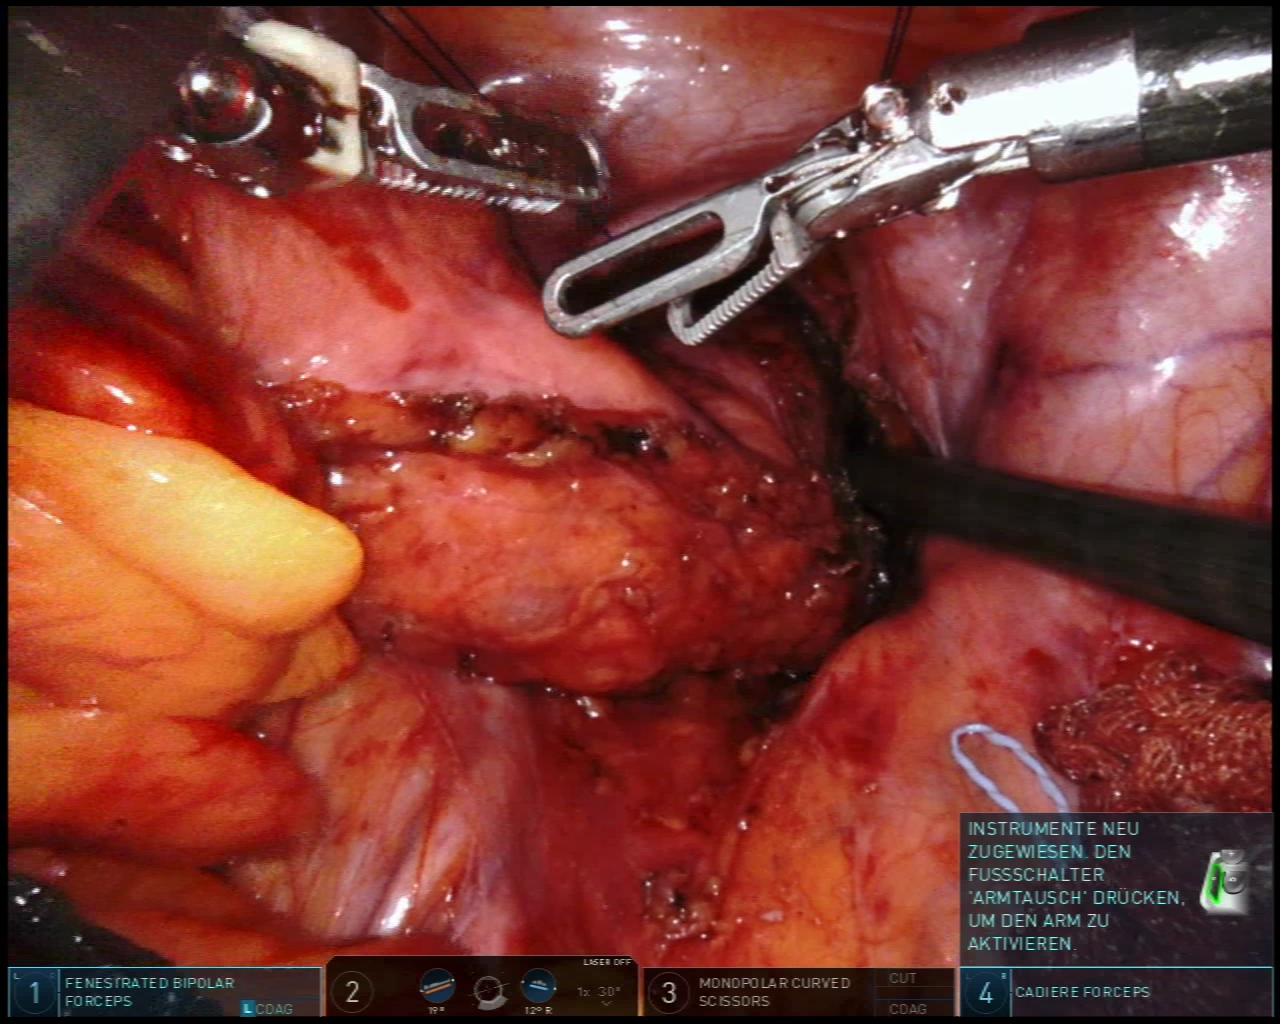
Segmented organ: ureter
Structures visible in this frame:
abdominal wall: yes
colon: no
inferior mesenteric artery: no
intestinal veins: no
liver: no
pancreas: no
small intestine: no
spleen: no
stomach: no
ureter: yes
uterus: no
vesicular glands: no